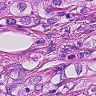
Metastatic tissue present: yes